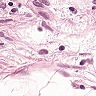
Metastatic tissue present: no